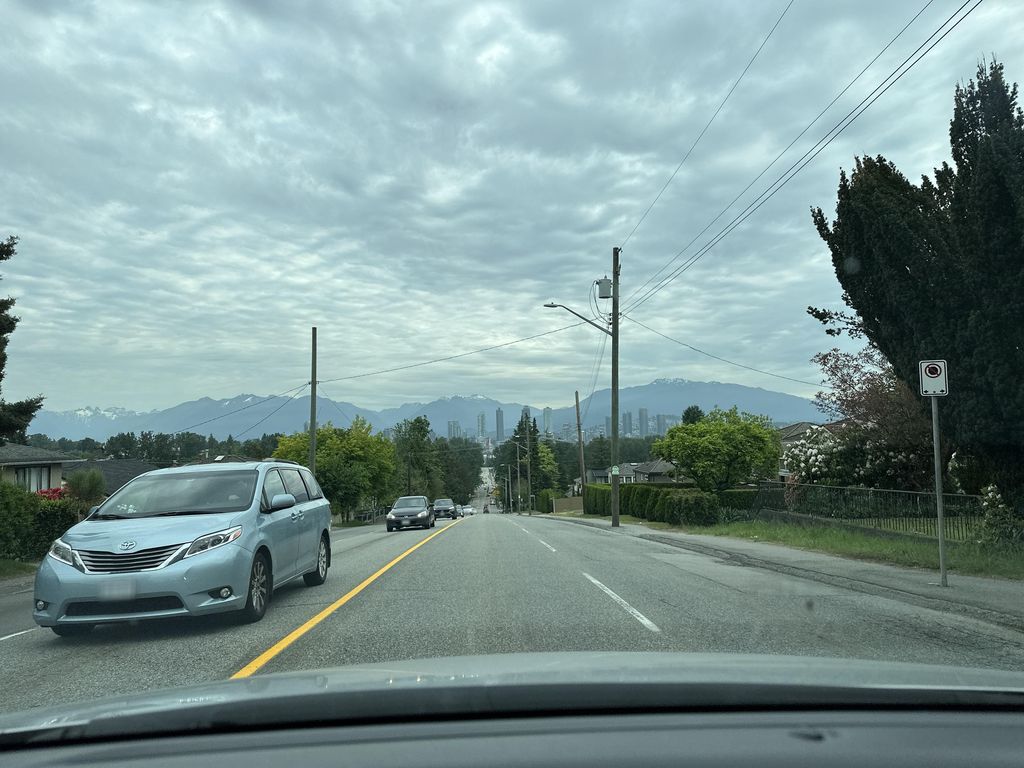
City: vancouver